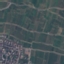
Land use / land cover class: PermanentCrop